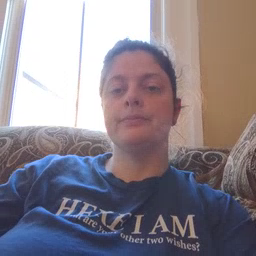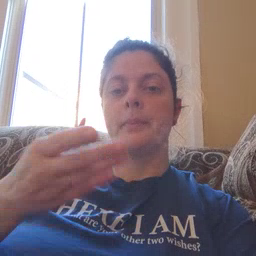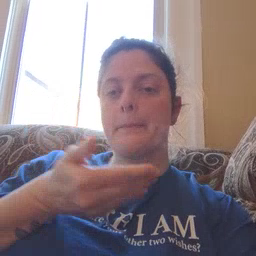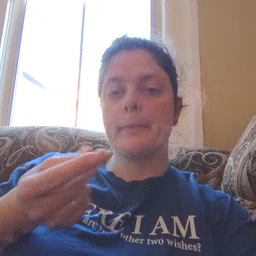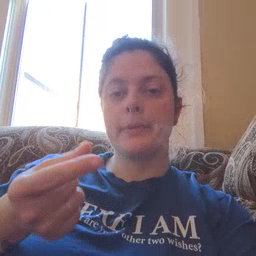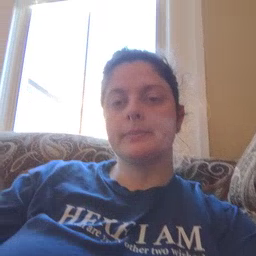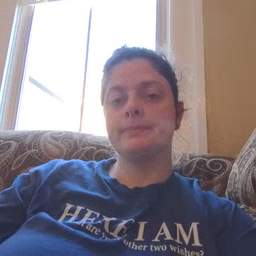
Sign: puppy